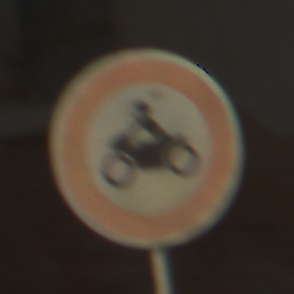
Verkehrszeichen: VerbotKraftraeder
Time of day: Midday
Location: Outdoor (Urban)
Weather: Clear
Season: NotSpecified
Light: Natural